Question: I am new to Glass GDK development and I have a problem with scanning a barcode. I have followed this(<URL> post but my barcode scanner still doesn't work. it looks like a photo attached.
I had a look also on <URL> but I don't understand how can I integrate it with my project. Can you please help me?
CameraConfiguration
'''
public void googleGlassInit(Camera camera) {
Camera.Parameters params = camera.getParameters();
params.setPreviewFpsRange(30000, 30000);
params.setPreviewSize(640,360);
camera.setParameters(params);
}
void setTorch(Camera camera, boolean newSetting) {
Camera.Parameters parameters = camera.getParameters();
doSetTorch(parameters, newSetting, false);
camera.setParameters(parameters);
googleGlassInit(camera); // added this line
// googleGlassXE10WorkAround(camera);
}
...
'''
MainActivity.java
'''
@Override
protected void onCreate(Bundle savedInstanceState) {
super.onCreate(savedInstanceState);
setContentView(R.layout.activity_main);
Intent intent = new Intent("com.google.zxing.client.android.SCAN");
intent.setPackage("com.google.zxing.client.android");
intent.putExtra("SCAN_MODE","QR_CODE_MODE");
startActivityForResult(intent,0);
}
//when a QR code is read, it will send a result code
protected void onActivityResult(int requestCode, int resultCode,
Intent data) {
if (requestCode == 0 && resultCode == RESULT_OK){
String contents = data.getStringExtra("SCAN_RESULT");
Card card1 = new Card(this);
card1.setText(contents);
card1.setFootnote("zxing");
View card1View = card1.getView();
setContentView(card1View);
// setDisplayCard(card1);
}
super.onActivityResult(requestCode, resultCode, data);
}
'''

---
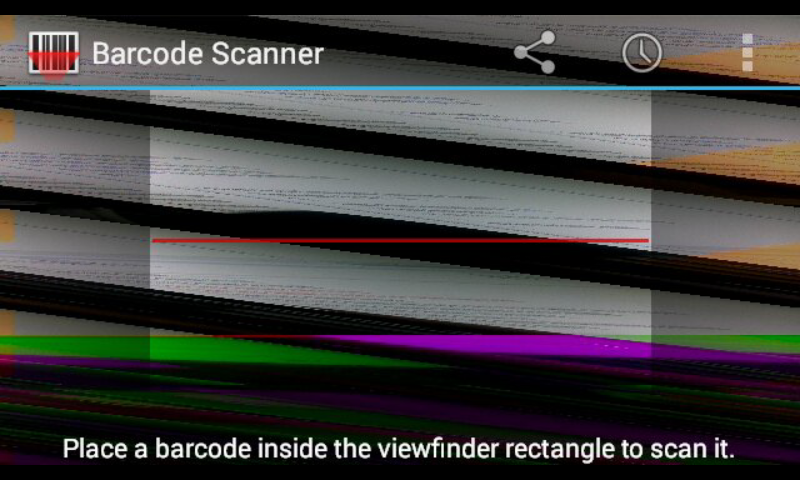
Answer: In 'CameraConfiguraionManager' you also need to add 'googleGlassInit(camera)' in 'setDesiredCameraParameters'.
'''
parameters.setPreviewSize(cameraResolution.x, cameraResolution.y);
camera.setParameters(parameters);
googleGlassInit(camera); // added this line
Camera.Parameters afterParameters = camera.getParameters();
Camera.Size afterSize = afterParameters.getPreviewSize();
'''
I hope this help you! This works for me :)
PD: I also use 640x360 so that shouldn't be a problem.